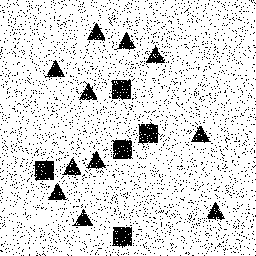
Squares: 5
Triangles: 11
Stars: 0
Total shapes: 16